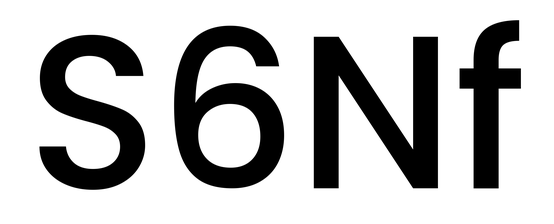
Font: Poppins-Medium